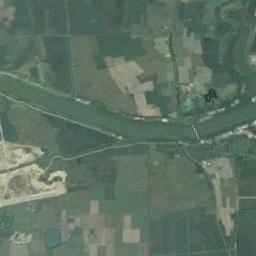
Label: river